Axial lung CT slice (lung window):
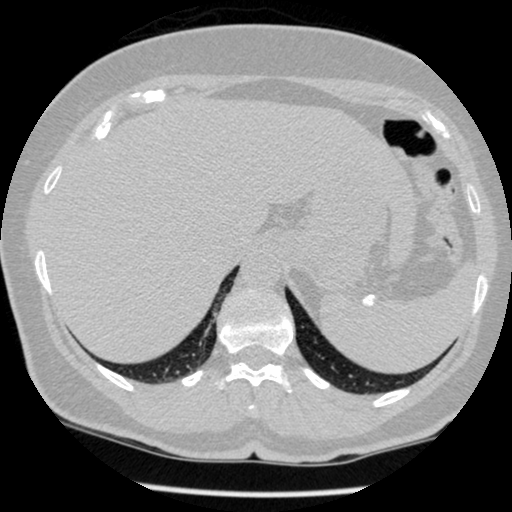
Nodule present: no